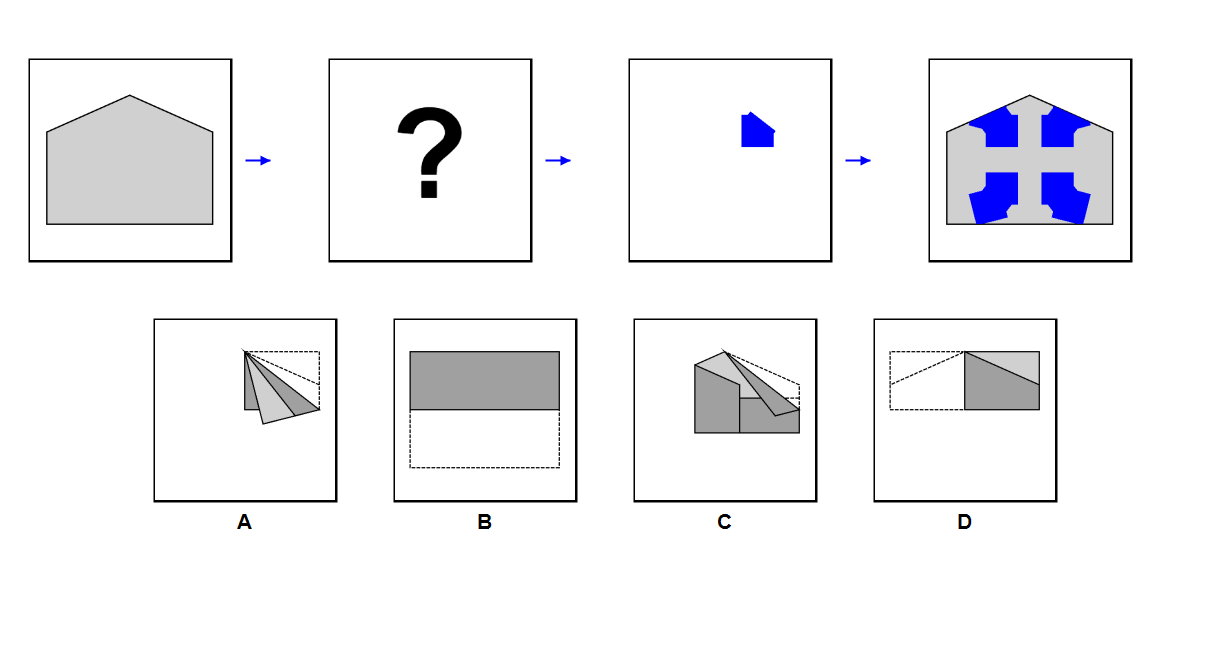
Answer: C